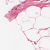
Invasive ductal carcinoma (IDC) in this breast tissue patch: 0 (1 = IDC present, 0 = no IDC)